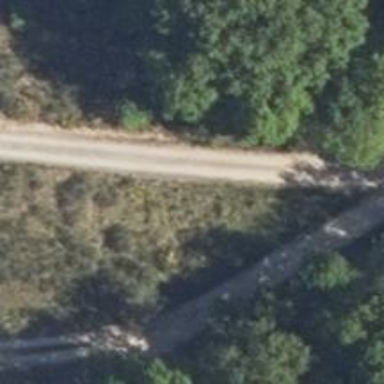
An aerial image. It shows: Gravel track with grade1.